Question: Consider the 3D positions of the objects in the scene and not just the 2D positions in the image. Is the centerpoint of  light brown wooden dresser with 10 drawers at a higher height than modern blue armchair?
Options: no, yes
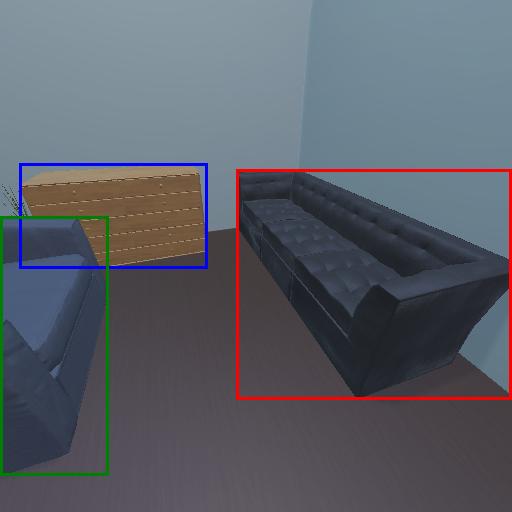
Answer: no